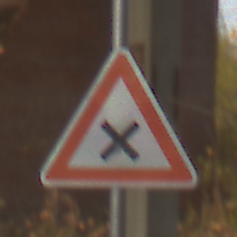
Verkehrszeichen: KreuzungOderEinmuendung
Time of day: SunriseSunset
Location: Roofed (Suburban)
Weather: Clear
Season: NotSpecified
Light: Natural